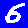
Digit: 5